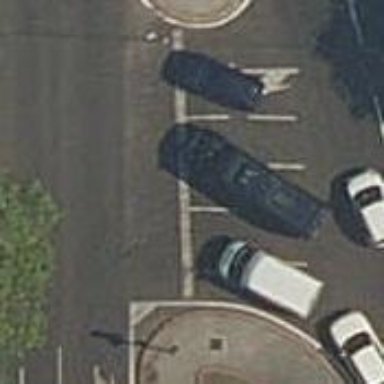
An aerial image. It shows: Road with traffic signals.